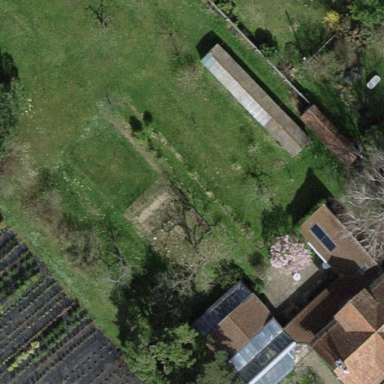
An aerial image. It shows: Farmyard area.